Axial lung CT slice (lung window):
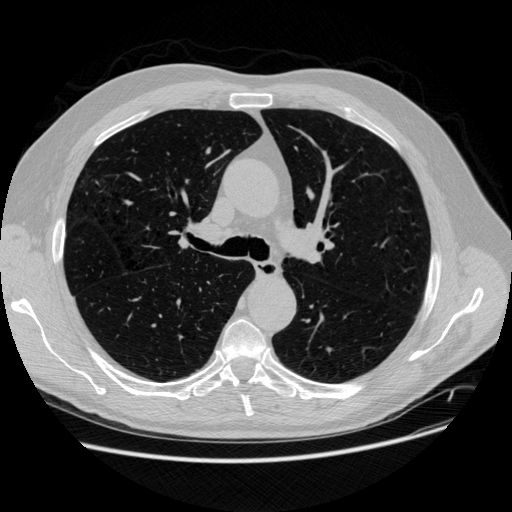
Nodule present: no